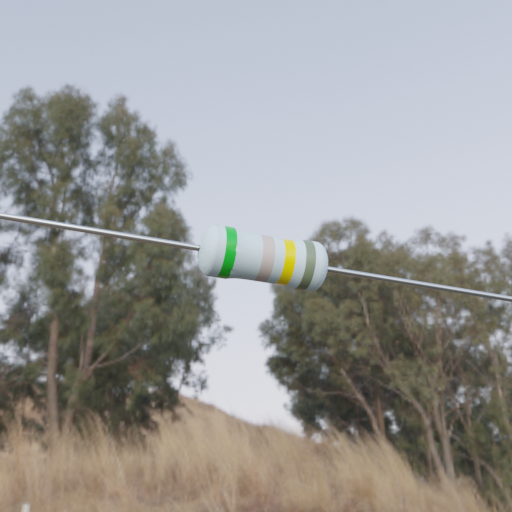
Resistor colour bands (in order): green, silver, yellow, gray